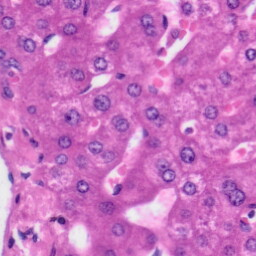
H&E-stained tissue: Liver